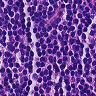
Metastatic tissue present: no